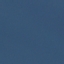
Land use / land cover: SeaLake